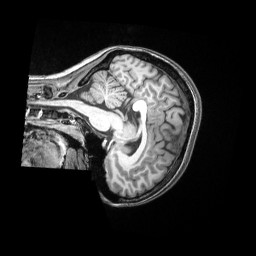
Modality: T1w
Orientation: sagittal
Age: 20
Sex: female
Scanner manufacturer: siemens
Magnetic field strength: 3 T
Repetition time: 2 s
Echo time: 0.00339 s